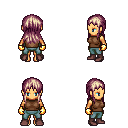
a pixel art fantasy rpg character, female body template, human, tanned skin, brown sleeveless shirt, teal pants, white blonde unkempt hairstyle, gold gloves, maroon shoes, four views (front, back, left, right), 2x2 character sprite sheet, small pixel art, hard edges, no anti-aliasing